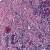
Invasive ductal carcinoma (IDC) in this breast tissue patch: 0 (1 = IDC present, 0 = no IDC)